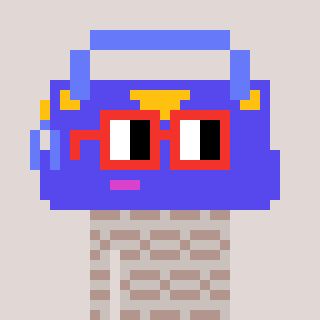
a pixel art character with square red glasses, a bag-shaped head and a foggrey-colored body on a warm background